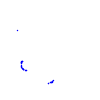
Particle: proton